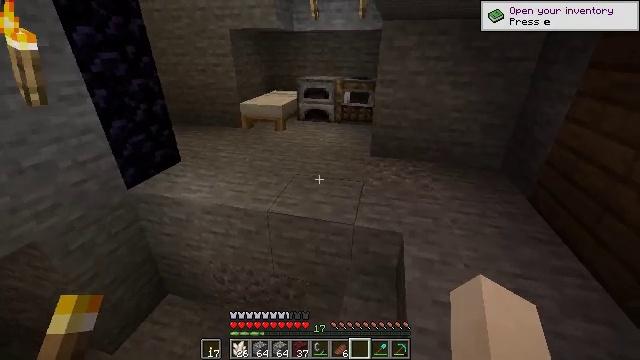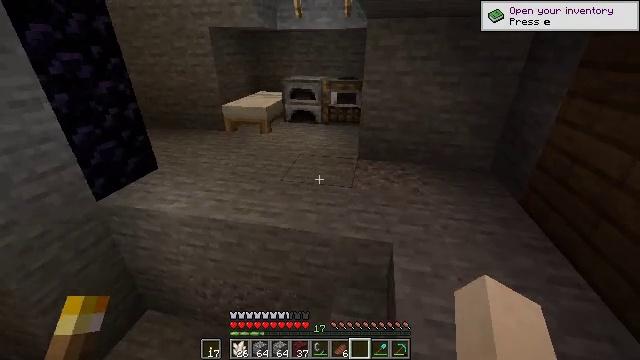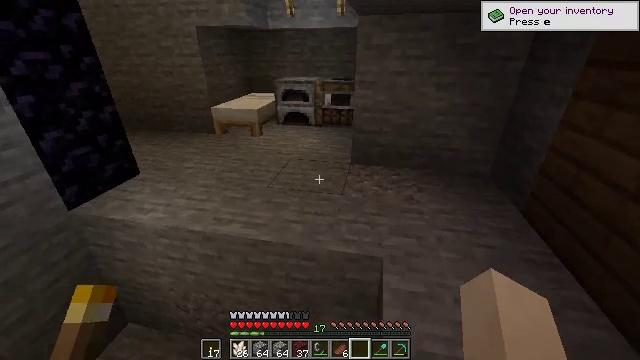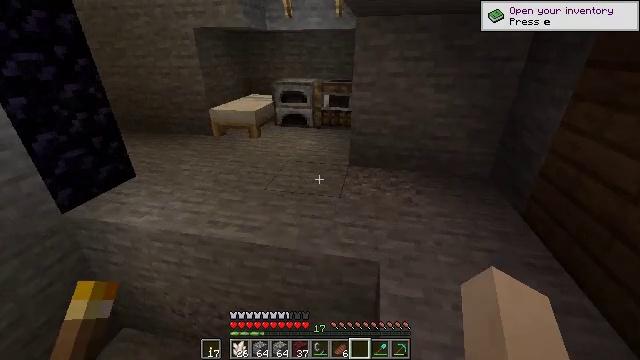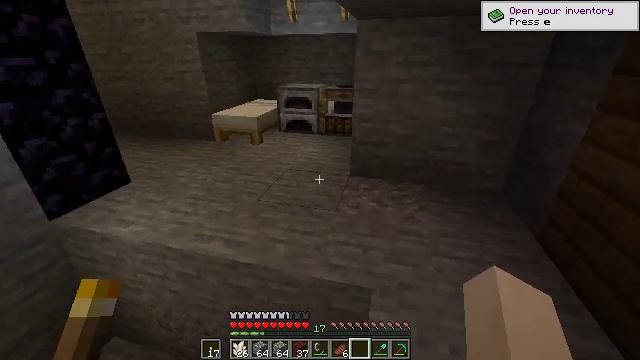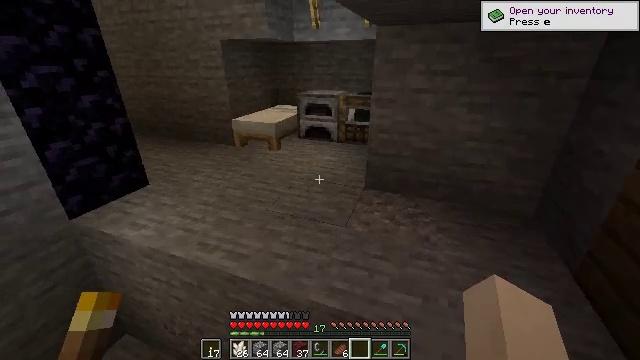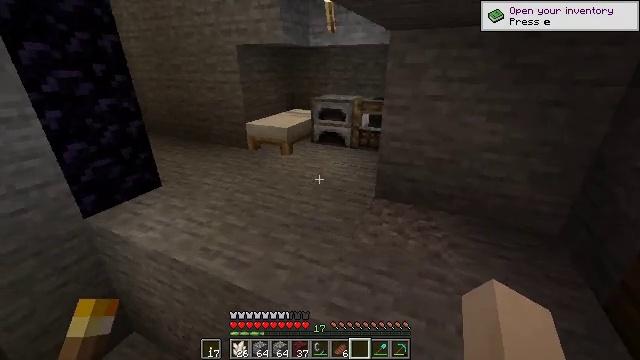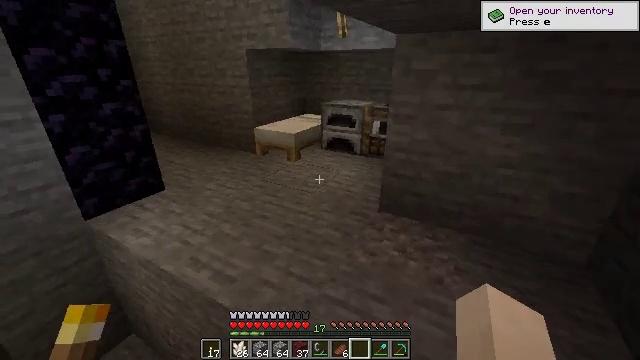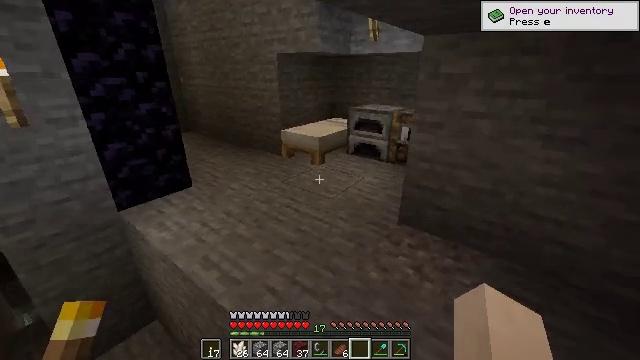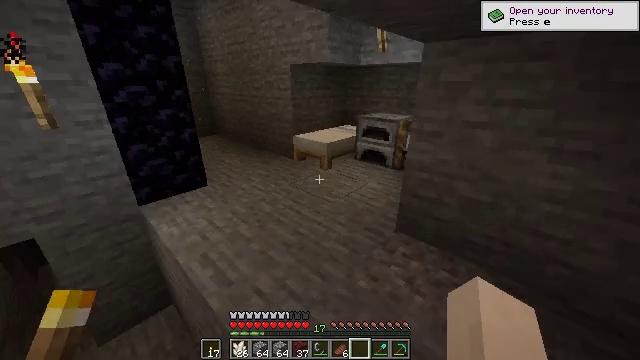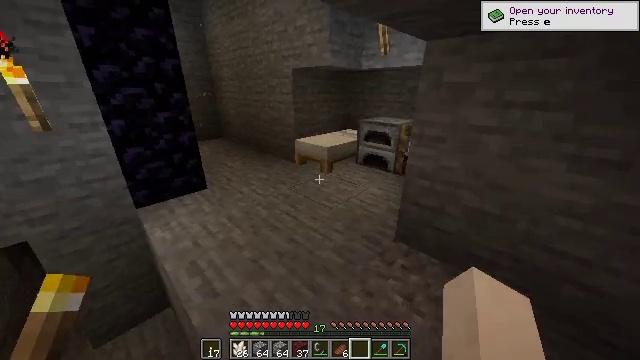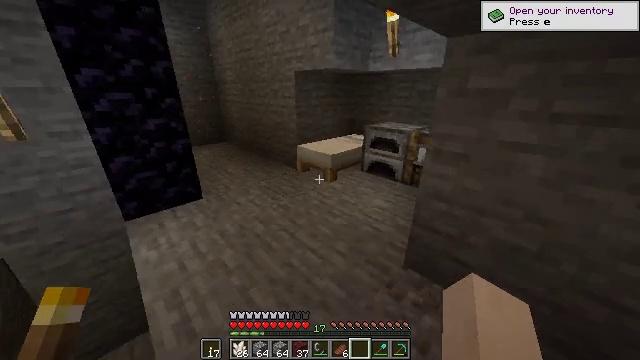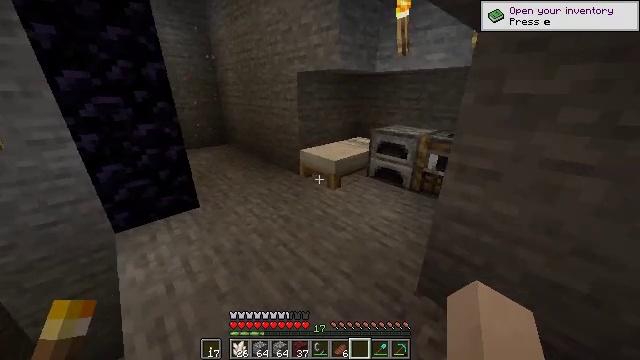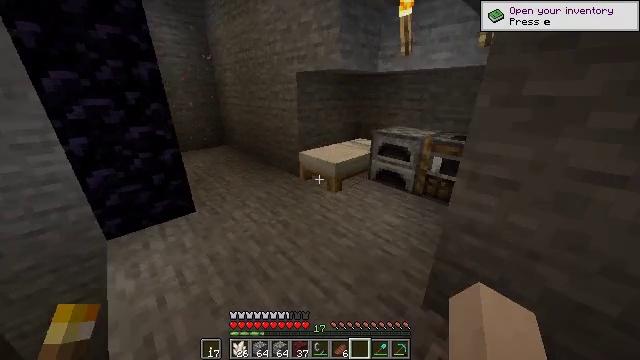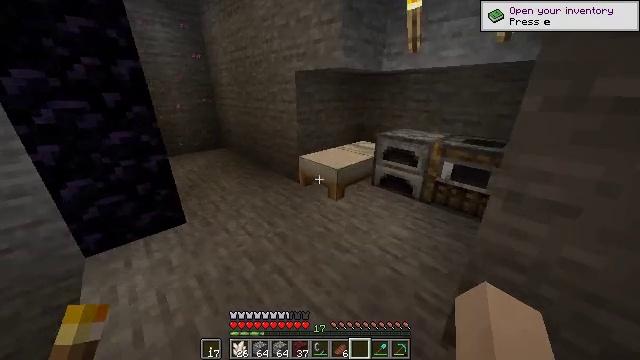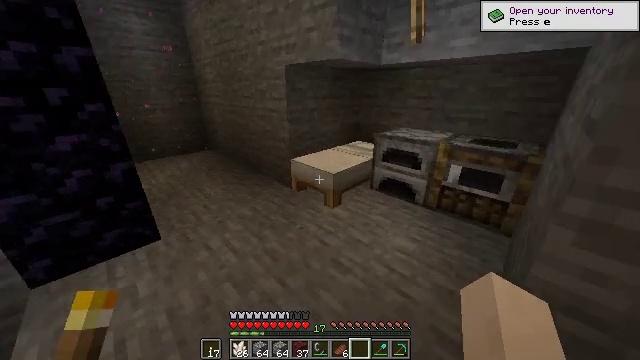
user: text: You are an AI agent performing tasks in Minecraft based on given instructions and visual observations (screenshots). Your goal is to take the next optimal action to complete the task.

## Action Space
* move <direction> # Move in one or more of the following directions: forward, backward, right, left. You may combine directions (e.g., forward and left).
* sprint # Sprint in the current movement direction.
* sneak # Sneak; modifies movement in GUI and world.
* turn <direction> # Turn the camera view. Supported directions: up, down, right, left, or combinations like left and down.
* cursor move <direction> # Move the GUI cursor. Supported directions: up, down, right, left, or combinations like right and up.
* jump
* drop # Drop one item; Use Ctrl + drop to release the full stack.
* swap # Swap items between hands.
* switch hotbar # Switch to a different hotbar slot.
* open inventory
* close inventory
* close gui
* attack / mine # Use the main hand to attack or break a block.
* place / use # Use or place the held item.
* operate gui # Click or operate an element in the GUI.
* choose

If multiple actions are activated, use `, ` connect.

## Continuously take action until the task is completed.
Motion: motion action
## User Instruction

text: craft item air
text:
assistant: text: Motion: move forward and move right, turn right
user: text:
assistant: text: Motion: move forward and move right
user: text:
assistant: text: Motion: move forward and move right
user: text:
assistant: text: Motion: move forward and move right, turn left and up
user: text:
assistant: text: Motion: move forward and move right, turn left and up
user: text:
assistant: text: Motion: move forward and move right, turn left
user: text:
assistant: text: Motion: move forward and move right, sprint, turn left
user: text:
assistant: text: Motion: move forward and move right, sprint, turn left
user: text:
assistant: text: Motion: move forward, sprint, turn left
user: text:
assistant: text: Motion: move forward, sprint, turn left
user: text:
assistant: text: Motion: move forward, sprint, turn left
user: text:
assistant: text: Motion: move forward, turn left
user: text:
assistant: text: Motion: move forward
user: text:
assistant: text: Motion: move forward
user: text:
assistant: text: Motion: move forward, turn right
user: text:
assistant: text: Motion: move forward and move left, turn right and down
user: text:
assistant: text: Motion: move forward and move left, turn right and down
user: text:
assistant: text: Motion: move forward and move left, turn right and down
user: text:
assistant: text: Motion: move forward and move left, turn right and down
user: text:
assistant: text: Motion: turn right
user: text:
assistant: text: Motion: turn right
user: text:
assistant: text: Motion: turn right and up
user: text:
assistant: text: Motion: turn right
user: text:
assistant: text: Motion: no_op
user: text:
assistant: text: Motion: use / place
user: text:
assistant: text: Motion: use / place
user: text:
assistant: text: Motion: use / place
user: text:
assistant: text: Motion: use / place
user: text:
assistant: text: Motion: no_op
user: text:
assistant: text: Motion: no_op